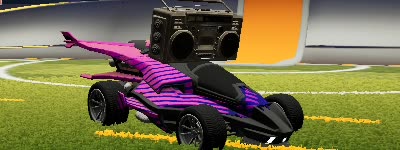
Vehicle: aftershock